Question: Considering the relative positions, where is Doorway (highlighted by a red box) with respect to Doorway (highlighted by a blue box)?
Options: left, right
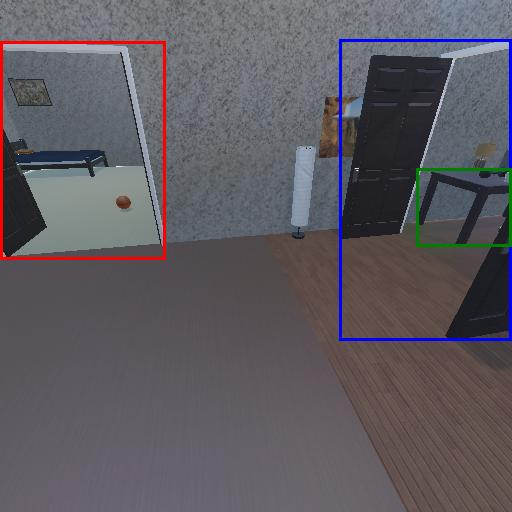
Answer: left